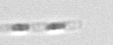
Label: Leptocylindrus